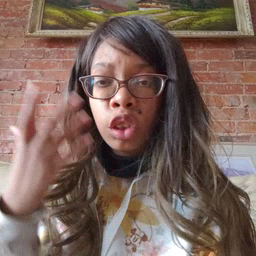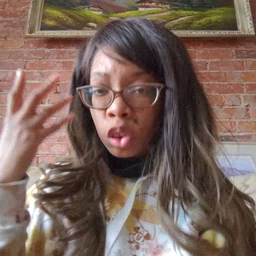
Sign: go